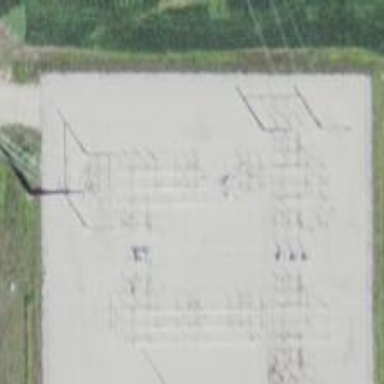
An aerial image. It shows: Switch used for power control.